Question: How to get Date in proper format in symfony2 writing own console Command
'''
$plantype = $allDbName->getPlanType();
$planEndOn = $allDbName->getNextPaymentDate();
$p = $planEndOn->format('H:i:s \O
Y-m-d');
$currentDate = new \DateTime();
$date = date_modify($p, '-5 day');
$output->writeln($date);
'''
getting error in console

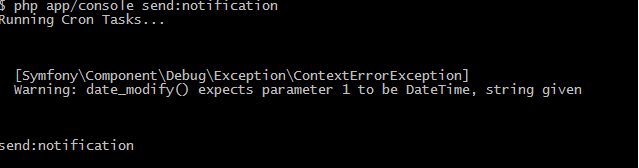
Answer: I got solution
$planEndOn = $allDbName->getNextPaymentDate() ? $allDbName->getNextPaymentDate()->format('Y-m-d') : 0;